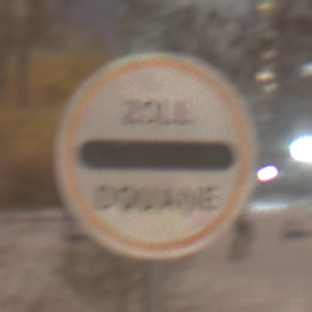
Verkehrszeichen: Zollstelle
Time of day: Night
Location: Outdoor (Urban)
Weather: Overcast
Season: Winter
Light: Artificial